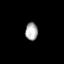
Tissue: lung
Cell type: Epithelial cells
Senescence score: 0.2241
Nuclear area (px): 214
Mean DAPI intensity: 172.85